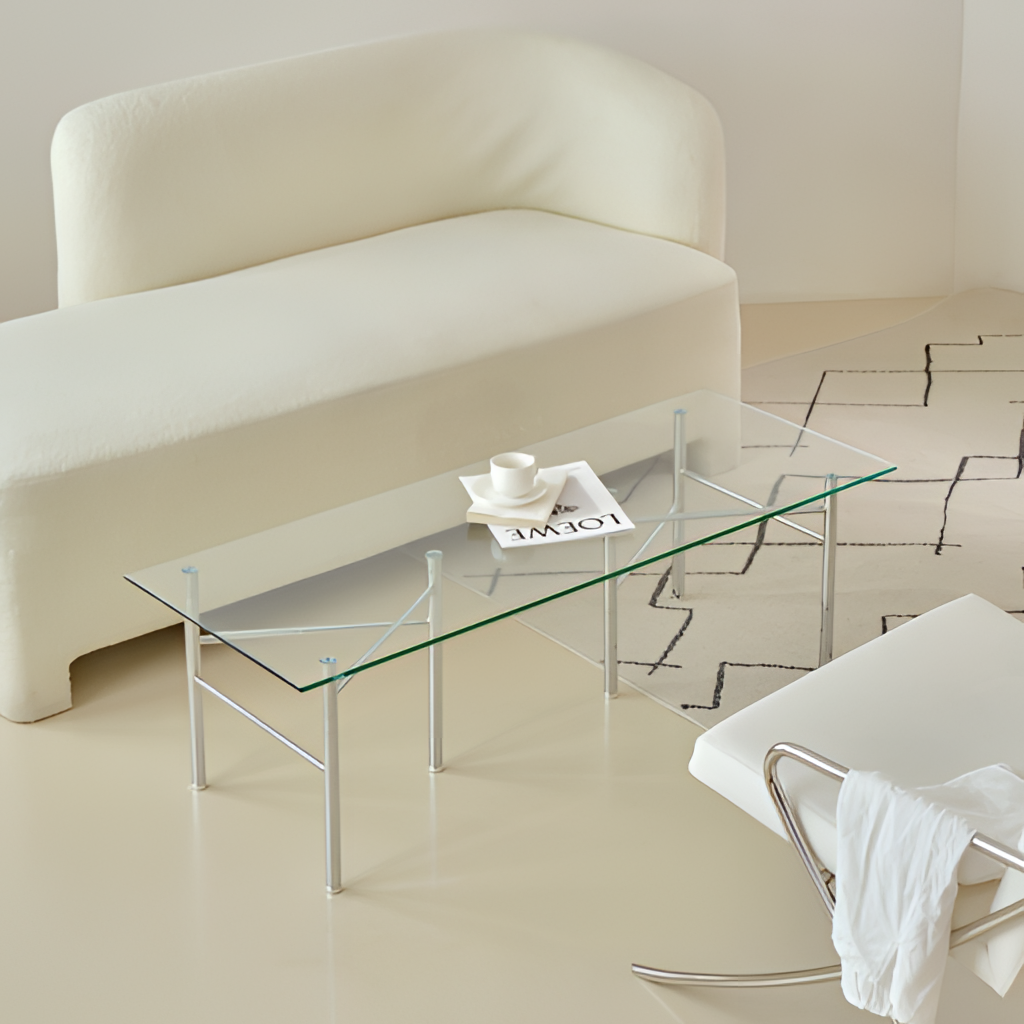
metal coffee table, living room, minimalist, beige tile flooring, with large square pattern, paint wallpaper, with solid pattern